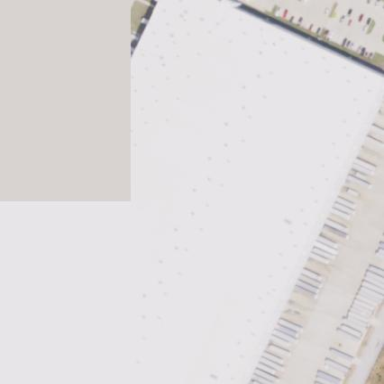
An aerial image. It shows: Warehouse building.